Question: I have got a lot of helps from this site and contributors here, thanks. Now I have a question about the Rectangle in Fabric.js with stroke, as I used it as kind of placeholder for images and text, when I scaled it, the border line width is scaled too, I think it's kind a problem as I want to keep the border width not changed.
'''
var canvas = new fabric.Canvas("c1");
var el = new fabric.Rect({
originX: "left",
originY: "top",
left: 5,
top: 5,
stroke: "#ccc",
strokWidth: 1,
fill: 'transparent',
opacity: 1,
width: 200,
height: 200,
cornerSize: 6
});
canvas.add (el);
canvas.renderAll ();
'''
See example here <URL>, try scale it horizontally. And a image is here too, and see the left border and right border width, supposed as same as top and bottom border, but not:

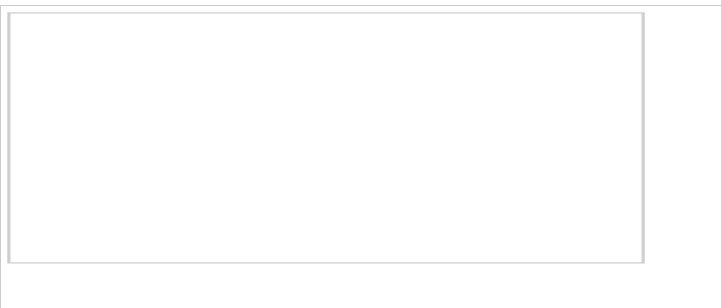
Answer: First of all you have miss-typed the name of the property in your fiddle : strokWidth - is missing. But this is not the cause of the problem since the default value for the strokeWidth is 1.
The scaled stroke issue is the expected behavior and what you ask to do is not. Anyway, before you check my code, read <URL>.
Then try this code to help with your needs, this will work perfectly only if you keep the scale ratio of your rectangle as 1:1 (scaleX = scaleY).
This is <URL>:
'''
var canvas = new fabric.Canvas("c1");
var el = new fabric.Rect({
originX: "left",
originY: "top",
left: 5,
top: 5,
stroke: "rgb(0,0,0)",
strokeWidth: 1,
fill: 'transparent',
opacity: 1,
width: 200,
height: 200,
cornerSize: 6
});
el.myCustomOptionKeepStrokeWidth = 1;
canvas.on({
'object:scaling': function(e) {
var obj = e.target;
if(obj.myCustomOptionKeepStrokeWidth){
var newStrokeWidth = obj.myCustomOptionKeepStrokeWidth / ((obj.scaleX + obj.scaleY) / 2);
obj.set('strokeWidth',newStrokeWidth);
}
}
});
canvas.add (el);
canvas.renderAll ();
'''